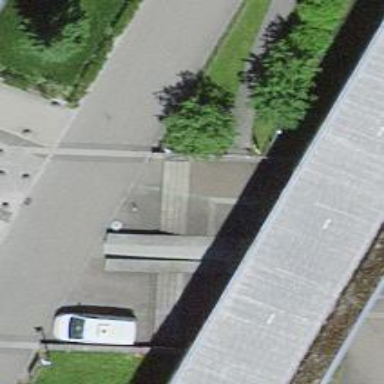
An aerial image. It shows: Concrete steps with ramp.